Field crop: maize
Growth stage: 1
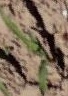
Species: maize